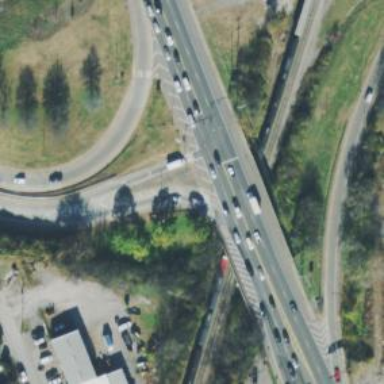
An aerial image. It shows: Primary highway bridge.